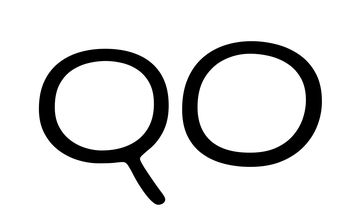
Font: Gluten_ExtraLight